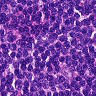
Metastatic tissue present: no